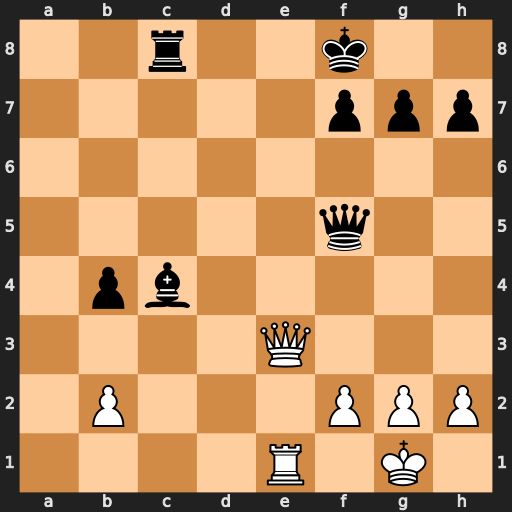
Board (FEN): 2r2k2/5ppp/8/5q2/1pb5/4Q3/1P3PPP/4R1K1
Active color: w
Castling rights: -
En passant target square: -
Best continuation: Qe7+ Kg8 Qe8+ Rxe8 Rxe8#